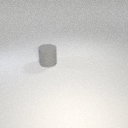
large gray rubber cylinder